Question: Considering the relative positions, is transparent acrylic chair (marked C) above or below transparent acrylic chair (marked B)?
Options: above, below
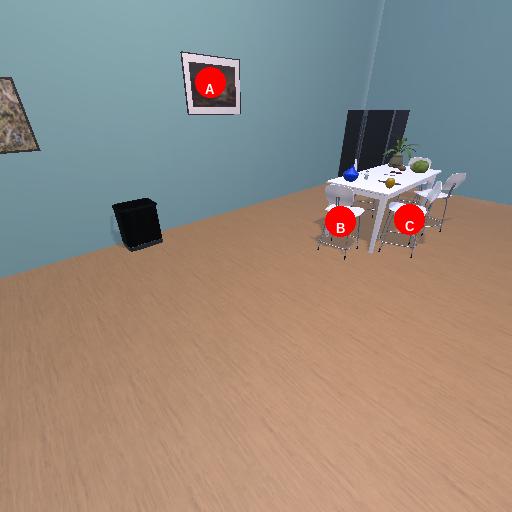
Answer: above